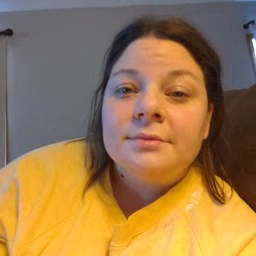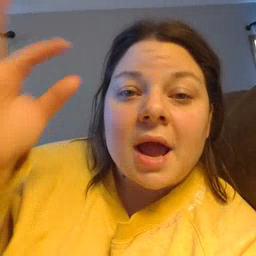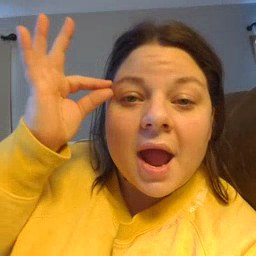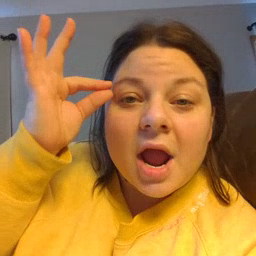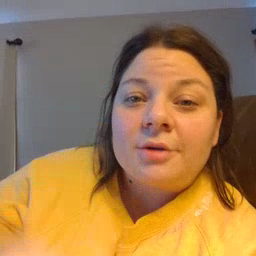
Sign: hair